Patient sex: M
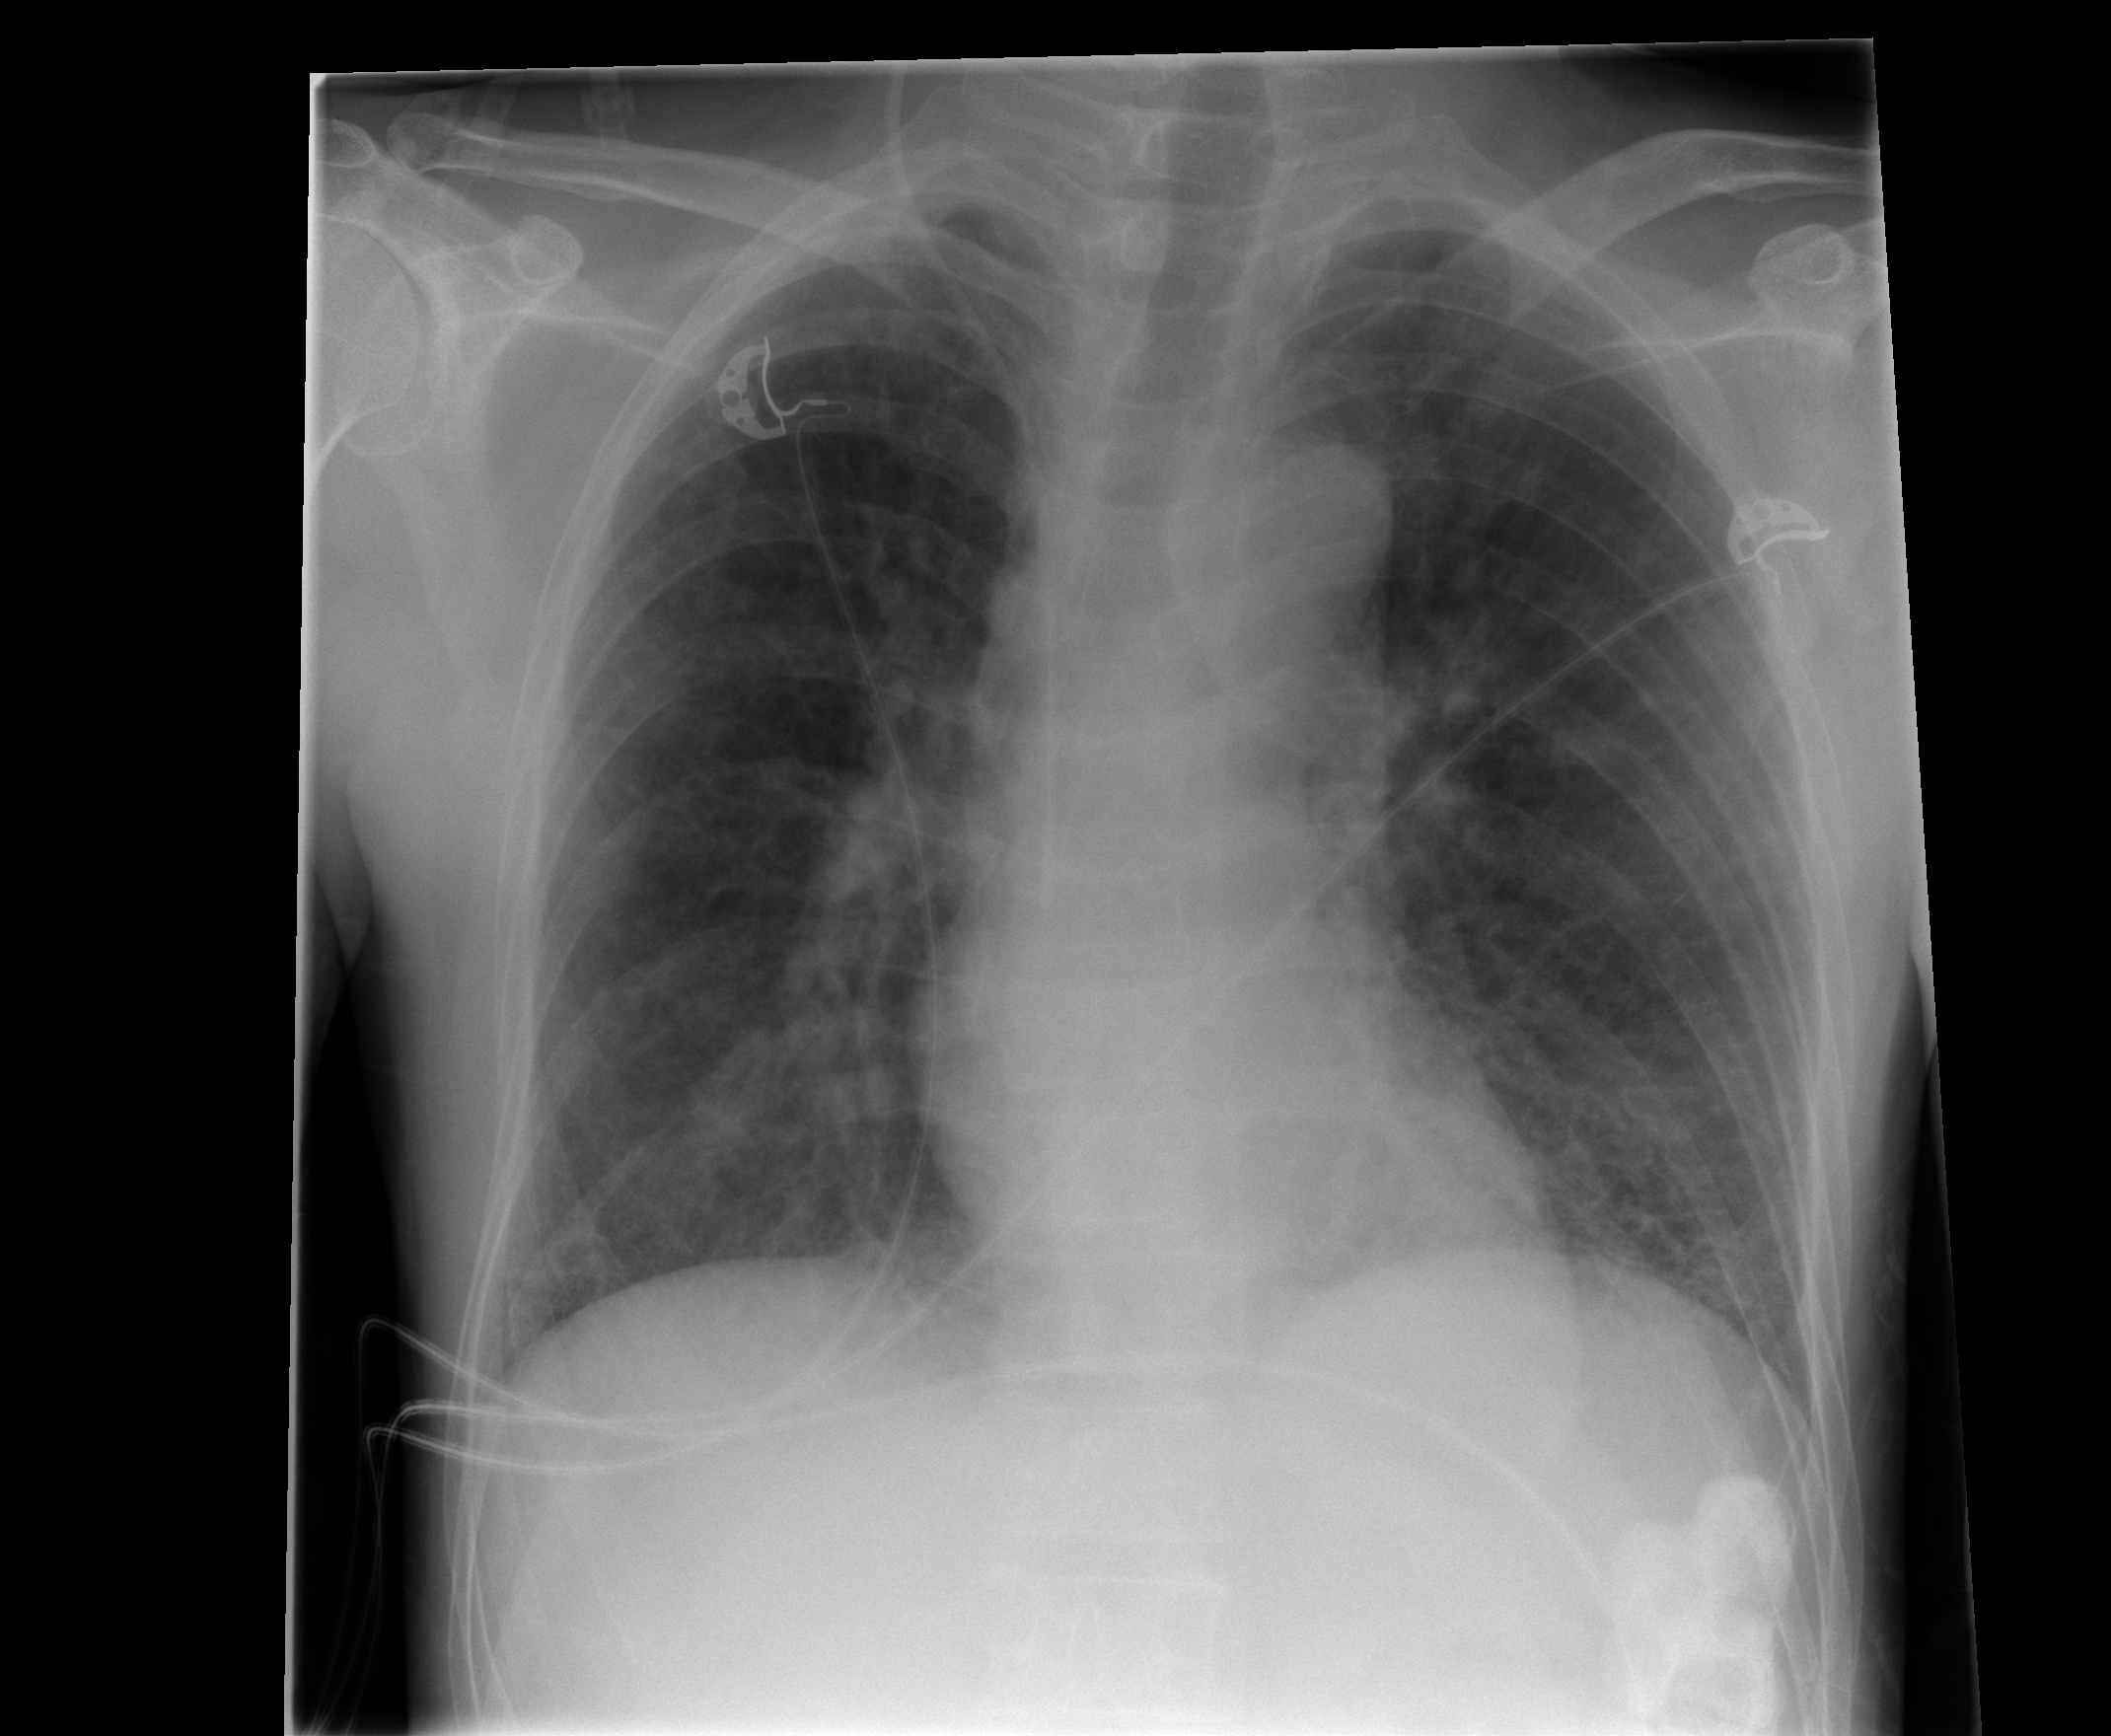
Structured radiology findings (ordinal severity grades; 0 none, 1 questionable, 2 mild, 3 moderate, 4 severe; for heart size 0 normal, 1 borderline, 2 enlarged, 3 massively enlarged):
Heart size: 0
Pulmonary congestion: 0
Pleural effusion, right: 0
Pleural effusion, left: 0
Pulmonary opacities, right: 2
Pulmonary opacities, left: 1
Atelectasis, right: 0
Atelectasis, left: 0